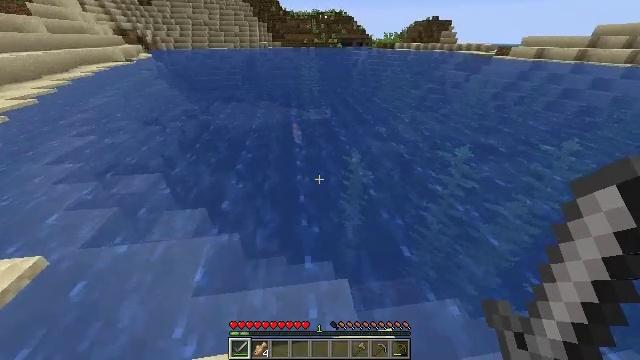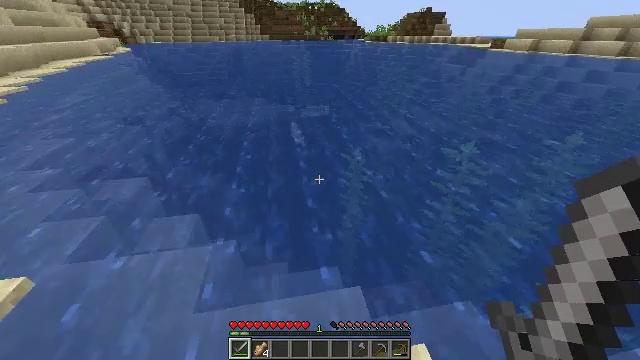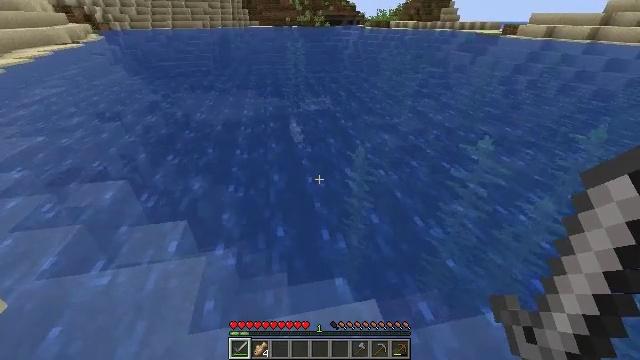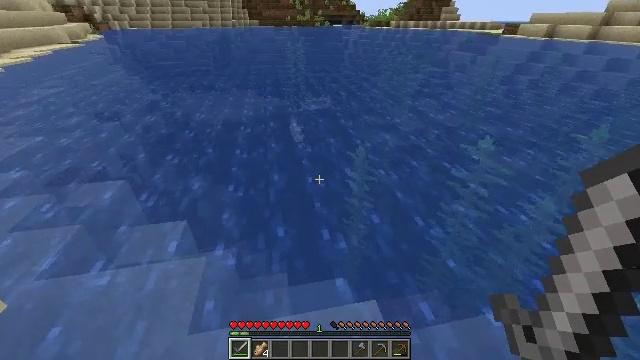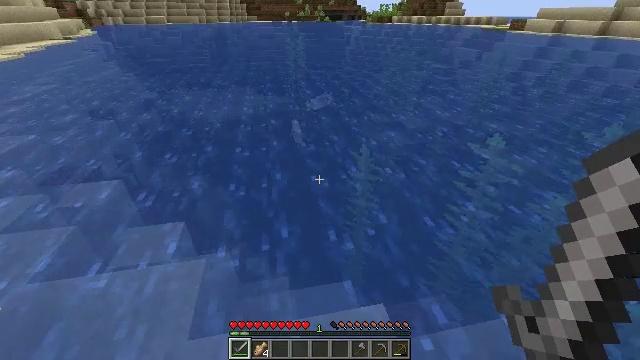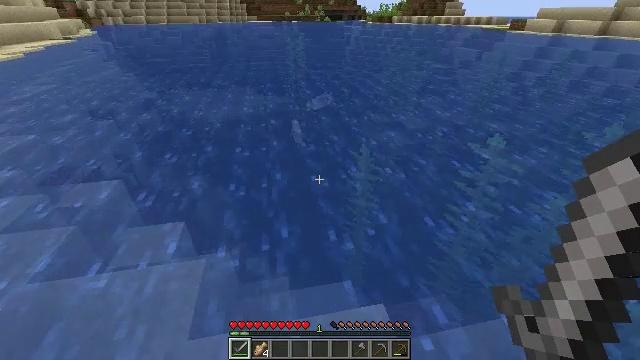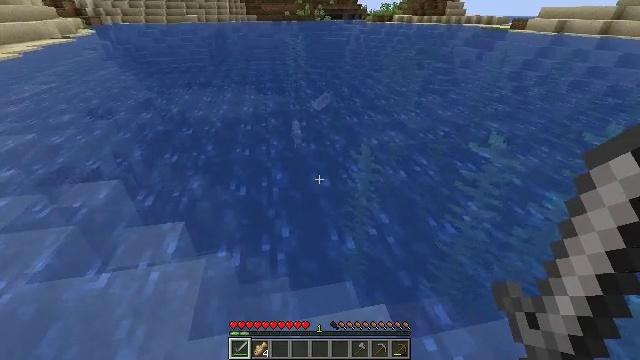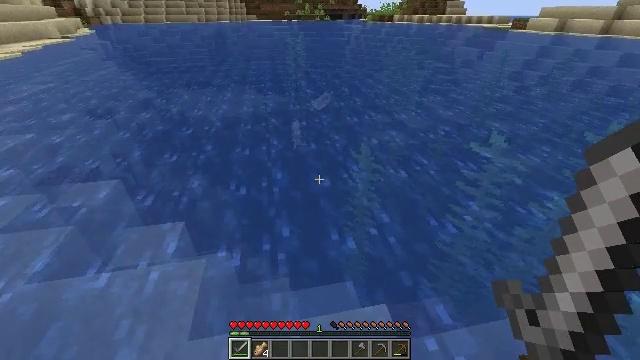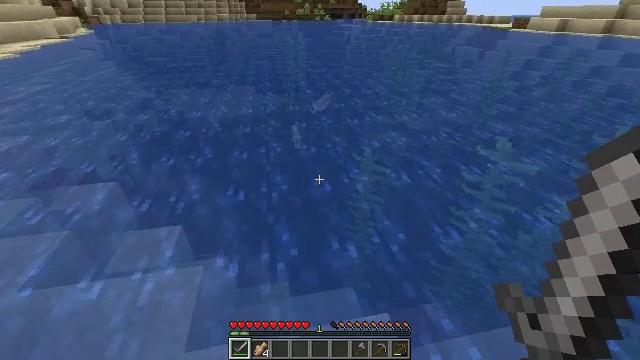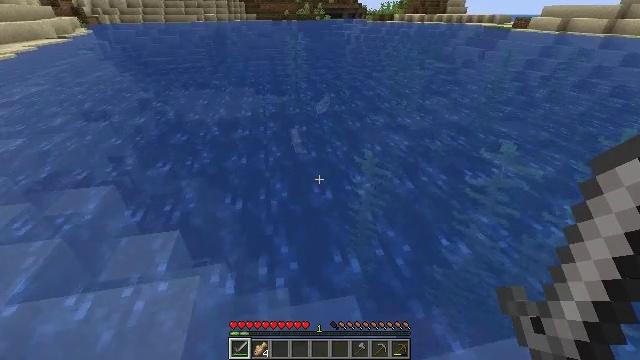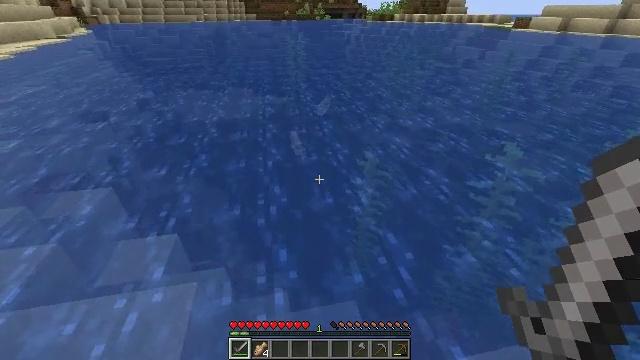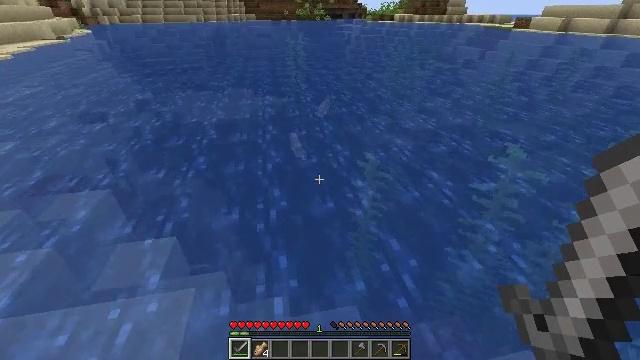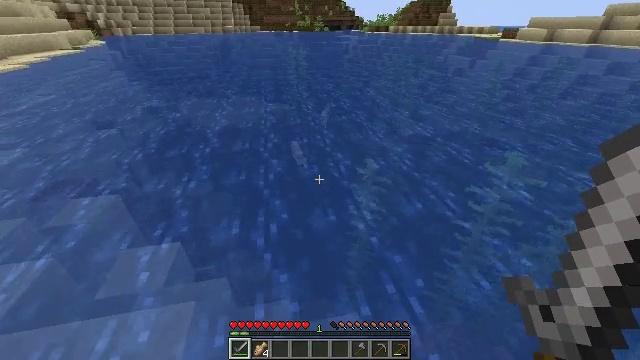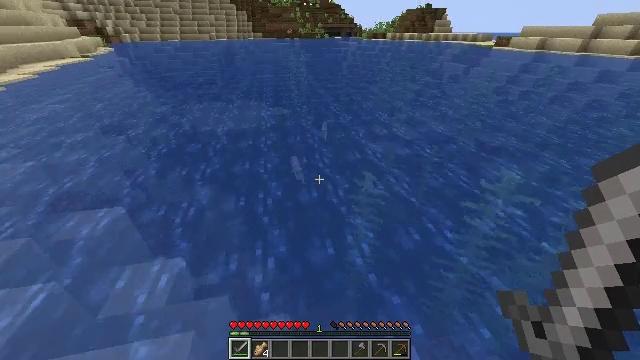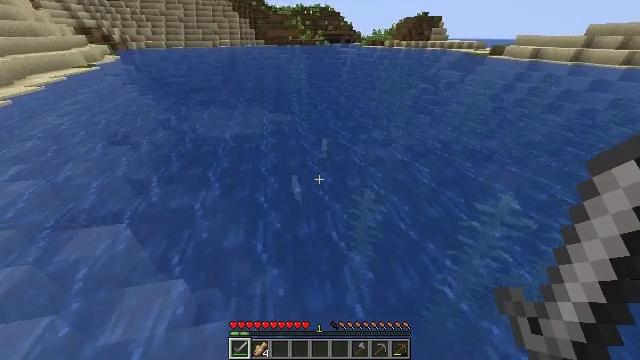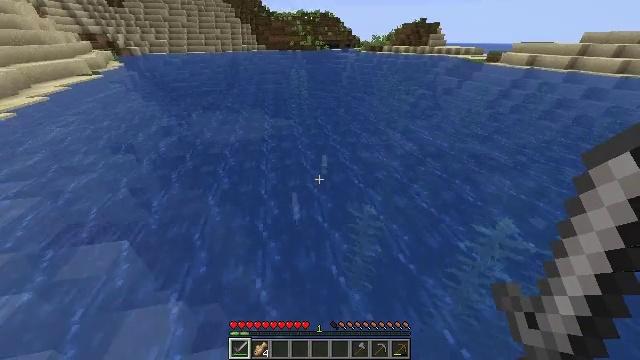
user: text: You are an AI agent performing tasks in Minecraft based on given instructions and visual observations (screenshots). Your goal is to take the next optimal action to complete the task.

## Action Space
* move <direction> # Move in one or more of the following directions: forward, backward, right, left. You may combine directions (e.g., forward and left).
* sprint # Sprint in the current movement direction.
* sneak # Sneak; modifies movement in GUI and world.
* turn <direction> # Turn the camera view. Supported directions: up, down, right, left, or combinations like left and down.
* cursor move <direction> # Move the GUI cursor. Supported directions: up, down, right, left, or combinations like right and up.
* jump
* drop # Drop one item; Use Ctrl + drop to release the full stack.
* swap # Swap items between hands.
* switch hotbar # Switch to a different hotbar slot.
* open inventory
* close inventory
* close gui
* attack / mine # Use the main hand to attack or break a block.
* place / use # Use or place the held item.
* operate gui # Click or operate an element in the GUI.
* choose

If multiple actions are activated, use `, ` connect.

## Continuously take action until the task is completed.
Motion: motion action
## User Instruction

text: Kill mobs in water.
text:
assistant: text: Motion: turn right
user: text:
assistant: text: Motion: turn right
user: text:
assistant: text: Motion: no_op
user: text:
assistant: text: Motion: no_op
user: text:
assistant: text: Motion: no_op
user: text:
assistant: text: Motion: no_op
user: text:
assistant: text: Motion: no_op
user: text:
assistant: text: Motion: move forward
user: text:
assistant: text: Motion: move forward
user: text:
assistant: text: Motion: no_op
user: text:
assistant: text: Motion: move forward
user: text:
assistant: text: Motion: move forward
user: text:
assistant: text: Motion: move forward, jump
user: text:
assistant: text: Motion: move forward, jump
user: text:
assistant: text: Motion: move forward, jump
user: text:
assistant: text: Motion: move forward, jump
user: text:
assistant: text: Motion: move forward, jump
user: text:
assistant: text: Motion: move forward, turn left and down, jump
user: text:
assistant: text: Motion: move forward, turn down, jump
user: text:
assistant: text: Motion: move forward, turn left and down
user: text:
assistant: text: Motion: move forward, turn left and down
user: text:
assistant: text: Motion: turn left and down
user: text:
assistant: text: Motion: turn left and down
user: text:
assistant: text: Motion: turn left and down
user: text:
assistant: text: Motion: no_op
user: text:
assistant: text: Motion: move back
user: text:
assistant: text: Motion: move back
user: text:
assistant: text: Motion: move back, turn left and up
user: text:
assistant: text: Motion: move back, turn up
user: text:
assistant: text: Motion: turn up